Question: I installed a server using Laravel Forge. Authentication is via SSH keys which I provided.
I can connect to the server via putty with my private key. Also am able to connect to the mysql using the mysql password.
But when I try to do the same in Mysql Workbench I get this:

My keys are in .ppk format. The keys don't have a password.
I have no idea what to do. Please assist.
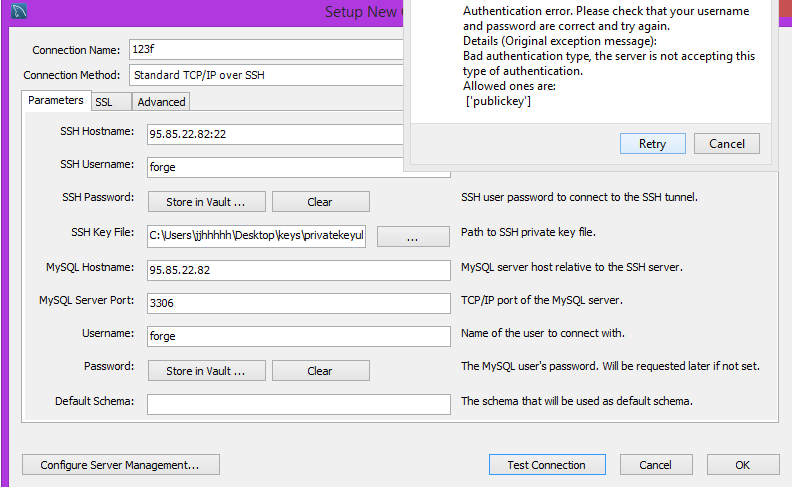
Answer: I don't know if that applies here, but if you use an older version of MySQL Workbench try the latest one (currently 6.2). For the SSH connection: you need an OpenSSH type key, not putty (ppk). You can use putty to convert to OpenSSH format, however.